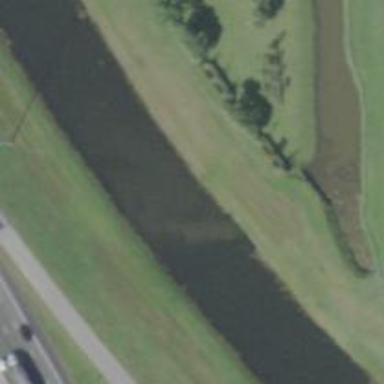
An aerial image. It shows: Culvert tunnel crossing over canal.